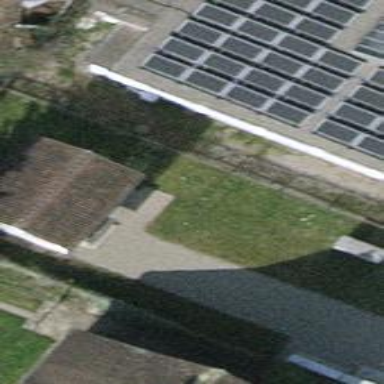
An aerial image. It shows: Service building.